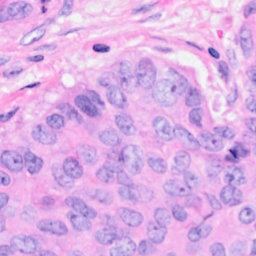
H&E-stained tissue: Breast